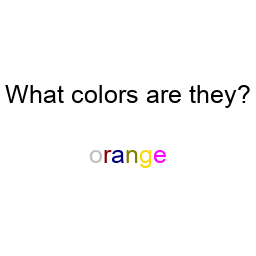
Color: silver, maroon, navy, olive, gold, magenta
Color name shown: orange
Background color: white
Question text color: black